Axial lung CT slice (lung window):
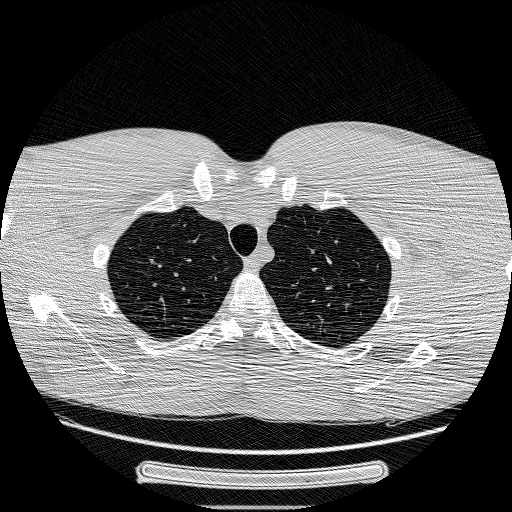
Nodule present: no